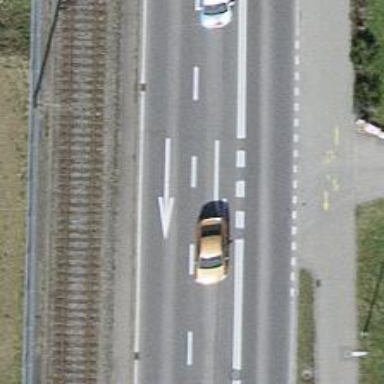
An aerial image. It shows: Asphalt road with primary highway designation. There is cycle track on the right side.